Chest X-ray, PA view. Patient: 30 years old, sex M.
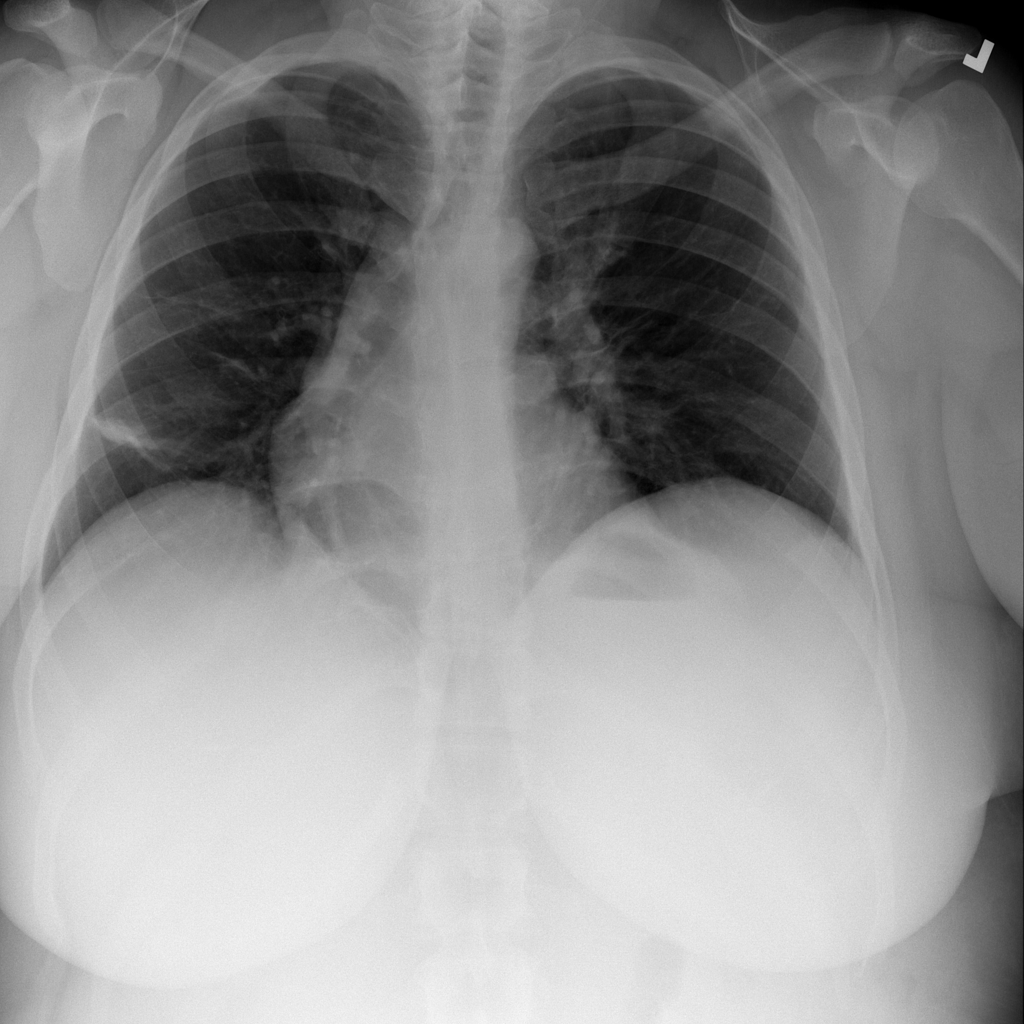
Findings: Atelectasis